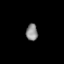
Tissue: prostate
Cell type: T cells
Senescence score: 0.2926
Nuclear area (px): 188
Mean DAPI intensity: 140.601